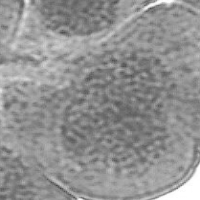
Label: prophase